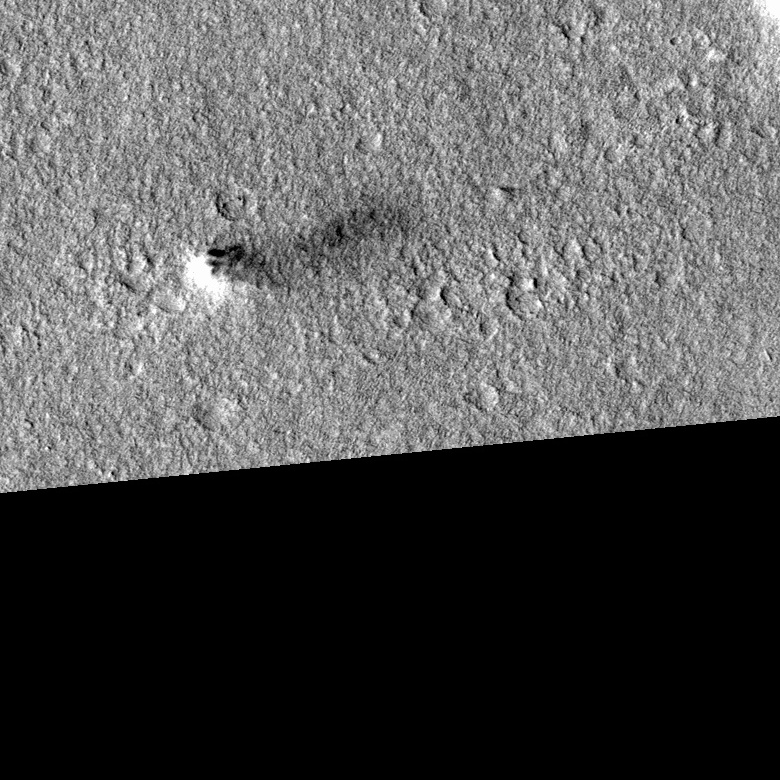
Label: dustdevil